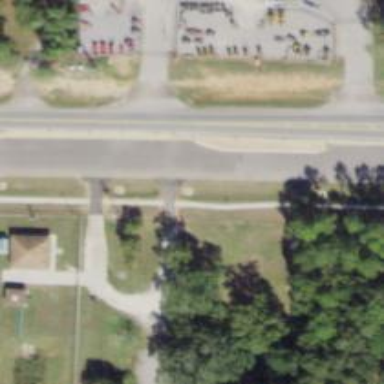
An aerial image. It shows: Asphalt road with primary link designation.